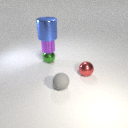
small red metal sphere behind small gray rubber sphere